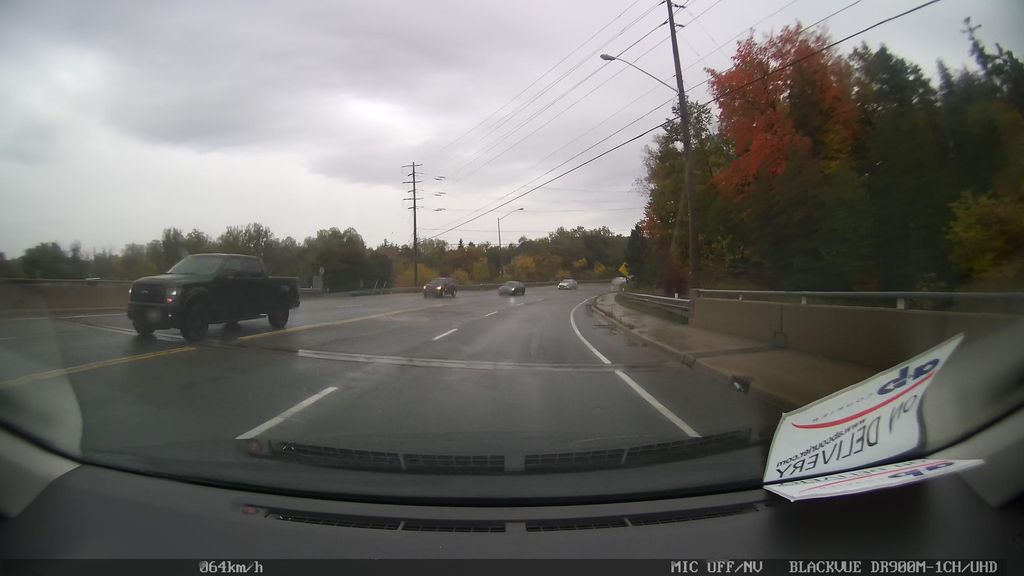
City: toronto